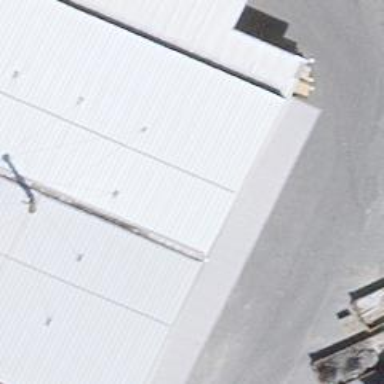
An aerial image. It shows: View of roof of building.